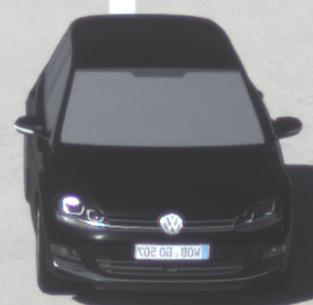
Make: VW
Model: Golf 1.2 TSI BMT
Detailed model: Golf (VII)
Model produced from: 2012/11
Model produced until: 2014/05
Doors: 3
Color: black
Road condition: dry road
Daytime: midday
Contrast: high contrast